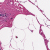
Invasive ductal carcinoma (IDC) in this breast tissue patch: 0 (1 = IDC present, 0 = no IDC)